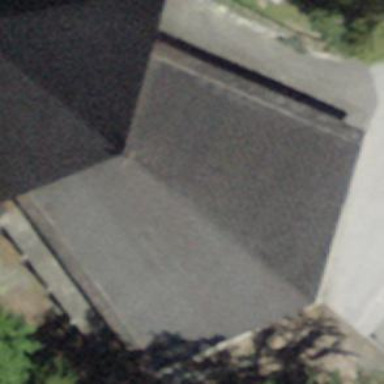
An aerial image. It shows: Chapel building.